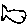
Label: fish